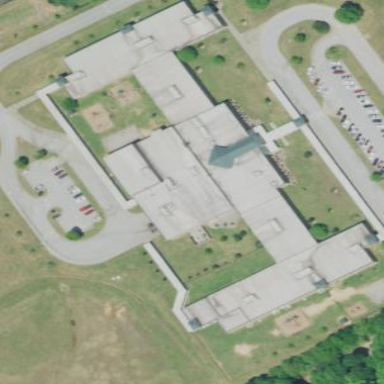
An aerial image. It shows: School building.